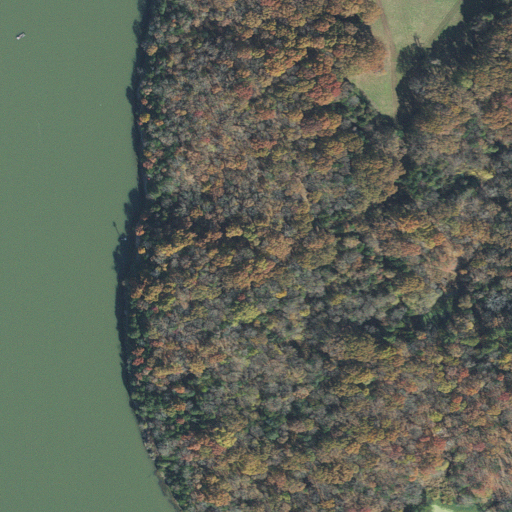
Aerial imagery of cliff(s) in Arkansas named Burton Bluff containing deciduous forest, open water, evergreen forest, pasture, and mixed forest